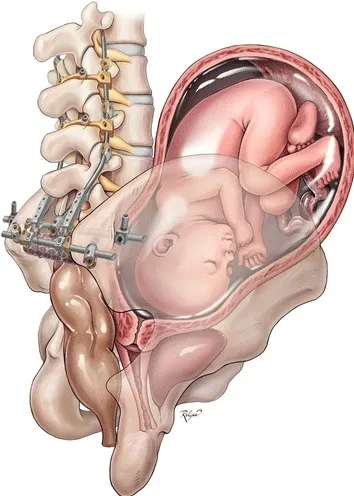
Artist's illustration depicts the pregnant uterus in context with the lumbopelvic reconstruction after total sacrectomy.
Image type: radiology (ct)